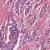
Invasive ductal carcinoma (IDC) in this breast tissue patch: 1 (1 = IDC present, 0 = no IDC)